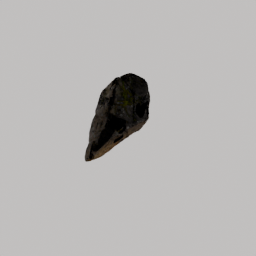
Label: nature